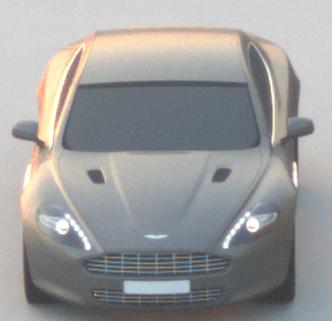
Make: Aston Martin
Model: Rapide
Detailed model: Rapide
Model produced from: 2010/03
Model produced until: 2013/07
Doors: 5
Color: gray
Road condition: dry road
Daytime: sunrise or sunset
Contrast: medium contrast